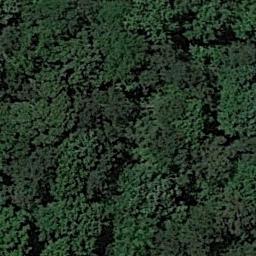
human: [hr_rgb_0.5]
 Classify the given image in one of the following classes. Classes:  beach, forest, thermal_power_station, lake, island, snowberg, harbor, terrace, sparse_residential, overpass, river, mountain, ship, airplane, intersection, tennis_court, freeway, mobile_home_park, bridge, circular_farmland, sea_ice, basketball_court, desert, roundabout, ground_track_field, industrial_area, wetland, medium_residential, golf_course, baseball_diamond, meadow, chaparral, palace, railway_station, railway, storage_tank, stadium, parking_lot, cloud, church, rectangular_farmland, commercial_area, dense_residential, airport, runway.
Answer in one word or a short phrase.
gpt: forest